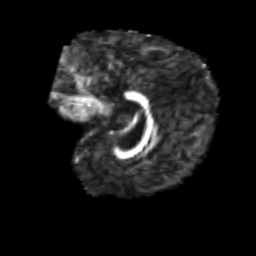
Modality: FA
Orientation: sagittal
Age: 6
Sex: male
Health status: healthy